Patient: sex M, age 65
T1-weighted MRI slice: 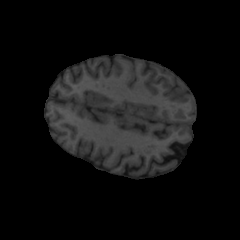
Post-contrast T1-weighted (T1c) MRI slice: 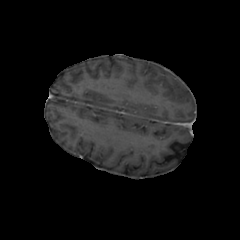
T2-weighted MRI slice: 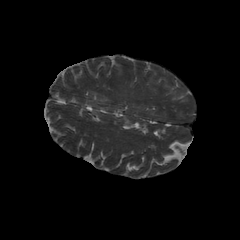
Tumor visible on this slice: no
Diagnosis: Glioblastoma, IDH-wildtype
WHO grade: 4